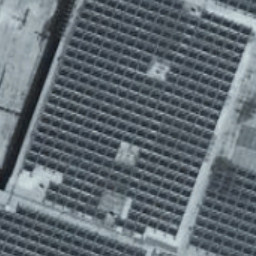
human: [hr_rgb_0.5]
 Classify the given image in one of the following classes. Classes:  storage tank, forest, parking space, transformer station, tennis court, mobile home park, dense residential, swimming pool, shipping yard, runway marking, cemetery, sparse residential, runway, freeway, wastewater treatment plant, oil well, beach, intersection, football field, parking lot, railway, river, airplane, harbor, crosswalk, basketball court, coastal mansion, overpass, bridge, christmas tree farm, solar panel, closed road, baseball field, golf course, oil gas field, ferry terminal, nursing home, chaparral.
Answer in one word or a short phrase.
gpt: solar panel